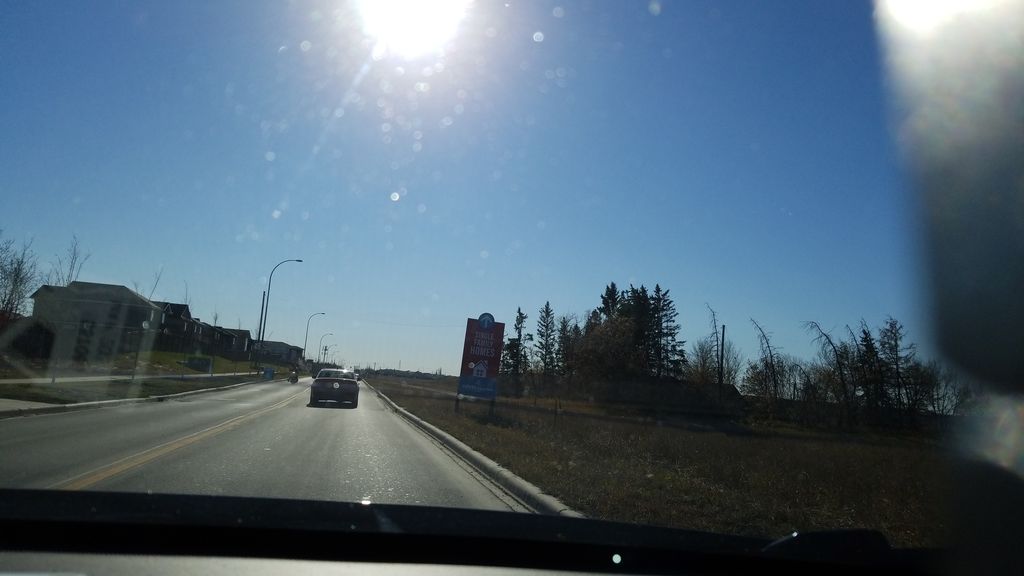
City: edmonton